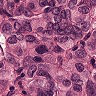
Metastatic tissue present: yes